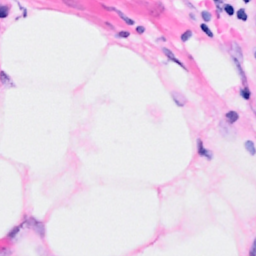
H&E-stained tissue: Breast